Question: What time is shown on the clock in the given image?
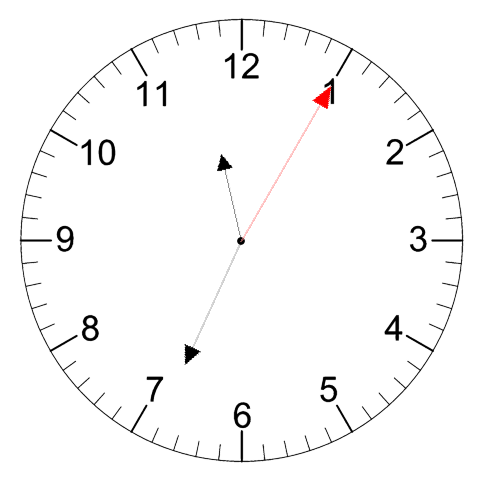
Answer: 11:34:05